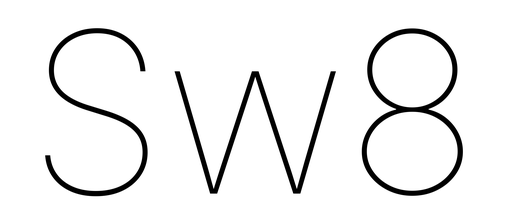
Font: Inter_Thin